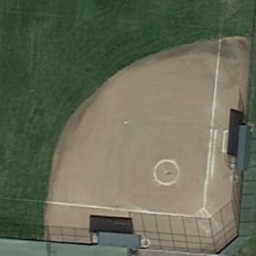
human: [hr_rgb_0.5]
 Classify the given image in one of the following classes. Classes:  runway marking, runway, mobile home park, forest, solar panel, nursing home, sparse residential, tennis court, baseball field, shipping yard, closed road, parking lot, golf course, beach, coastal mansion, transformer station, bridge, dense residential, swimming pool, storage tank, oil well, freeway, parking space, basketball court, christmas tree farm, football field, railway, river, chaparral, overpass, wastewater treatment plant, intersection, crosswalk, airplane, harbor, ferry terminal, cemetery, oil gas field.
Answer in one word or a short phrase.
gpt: baseball field